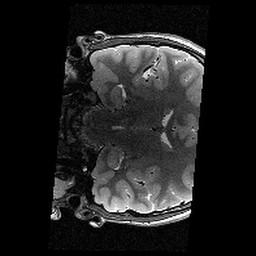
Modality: T2w
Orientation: coronal
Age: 12
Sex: male
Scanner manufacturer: siemens
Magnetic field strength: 3 T
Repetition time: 9.23 s
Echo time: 0.067 s